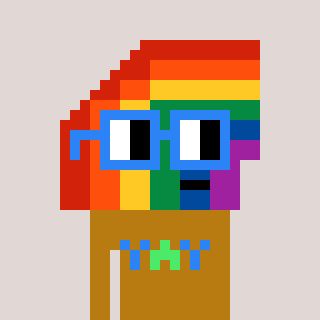
a pixel art character with square blue glasses, a rainbow-shaped head and a gold-colored body on a warm background